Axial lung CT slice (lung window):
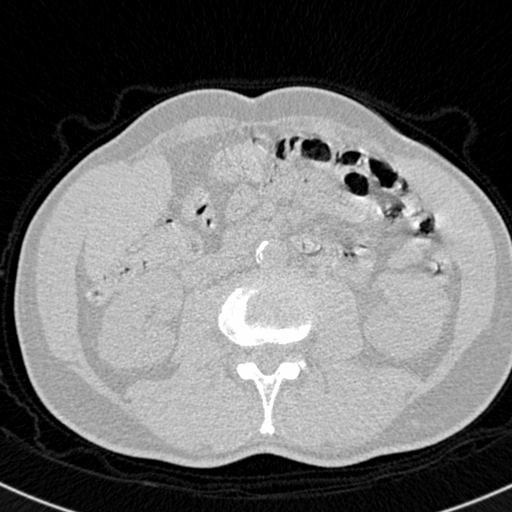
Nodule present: no